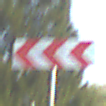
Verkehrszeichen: RichtungstafelnInKurvenGrossRechts
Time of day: MorningAfternoon
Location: Outdoor (Suburban)
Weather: PartlyCloudy
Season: NotSpecified
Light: Natural